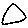
Label: triangle